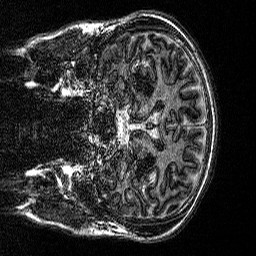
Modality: MP2RAGE
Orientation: coronal
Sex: male
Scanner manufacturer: siemens
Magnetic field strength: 3 T
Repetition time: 5 s
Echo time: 0.00292 s